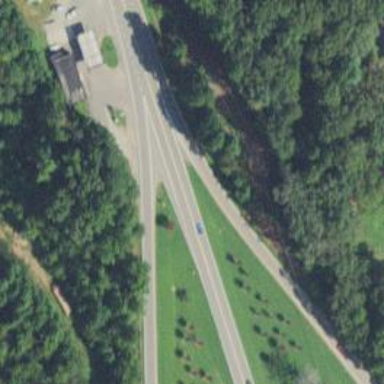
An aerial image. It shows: Trunk link highway.